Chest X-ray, PA view. Patient: 44 years old, sex F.
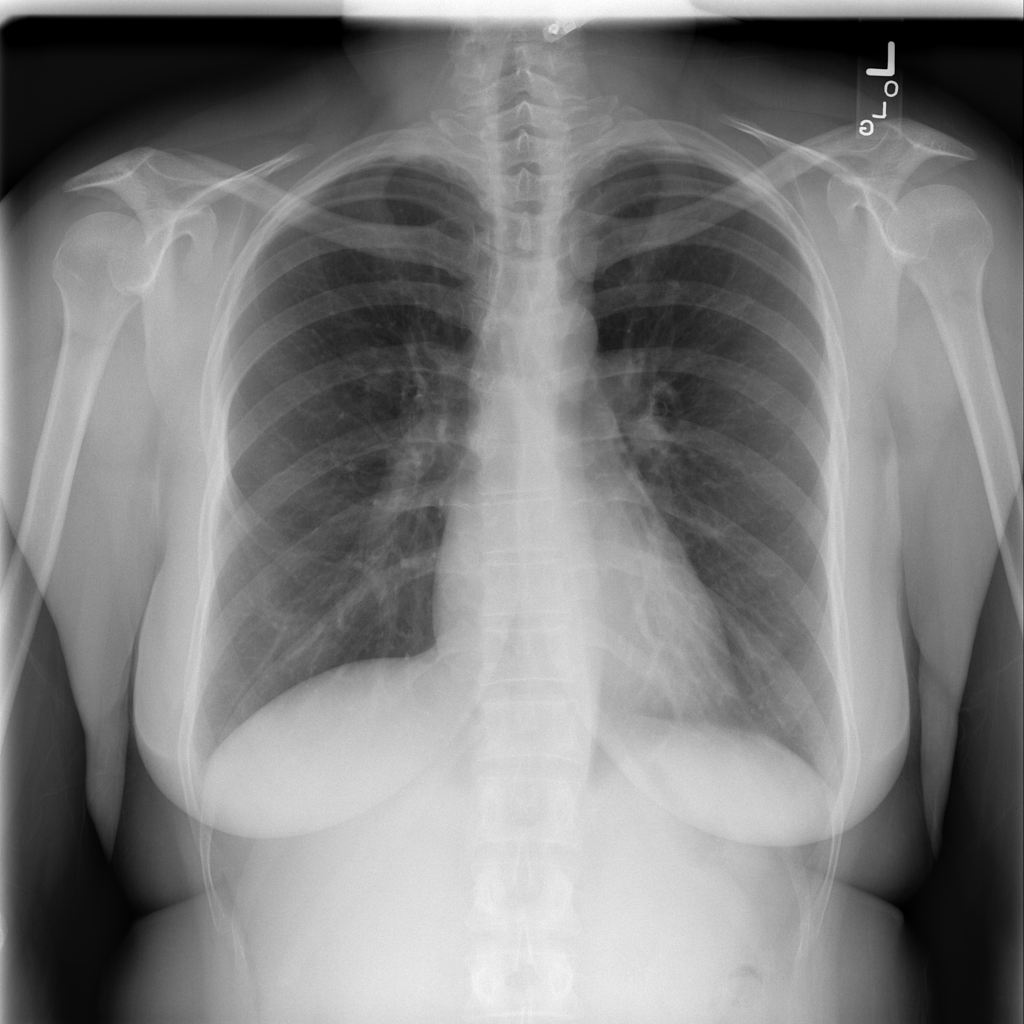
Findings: No Finding